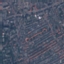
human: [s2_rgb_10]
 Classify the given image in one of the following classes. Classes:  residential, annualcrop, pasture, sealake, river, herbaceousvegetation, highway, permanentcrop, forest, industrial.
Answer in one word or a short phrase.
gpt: Residential